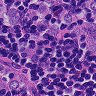
Metastatic tissue present: yes